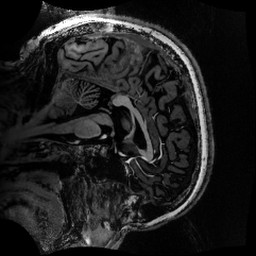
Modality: MP2RAGE
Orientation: sagittal
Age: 44
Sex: male
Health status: healthy